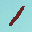
Label: 1